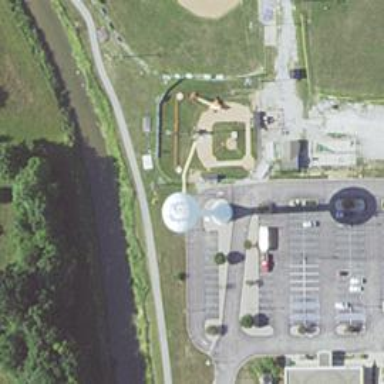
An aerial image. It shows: Water tower that is man-made.